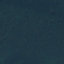
Label: Forest